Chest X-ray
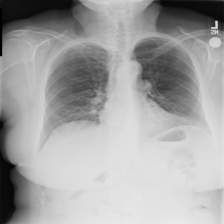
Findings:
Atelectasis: negative
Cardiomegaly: negative
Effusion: negative
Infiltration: negative
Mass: negative
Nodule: negative
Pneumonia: negative
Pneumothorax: negative
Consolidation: negative
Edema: negative
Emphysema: negative
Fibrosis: negative
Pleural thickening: negative
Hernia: negative